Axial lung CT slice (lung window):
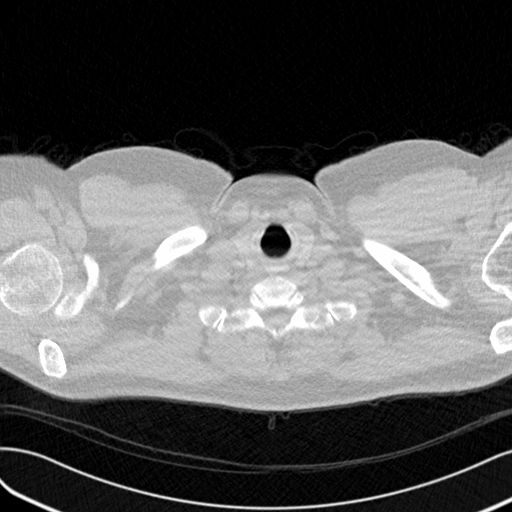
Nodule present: no